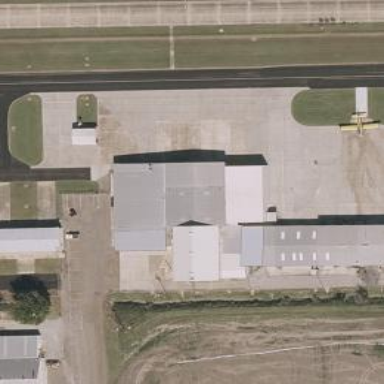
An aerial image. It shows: Hangar at the airport.